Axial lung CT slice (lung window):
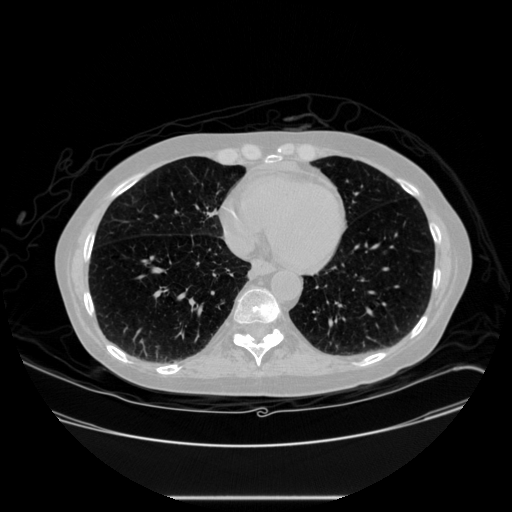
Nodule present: no